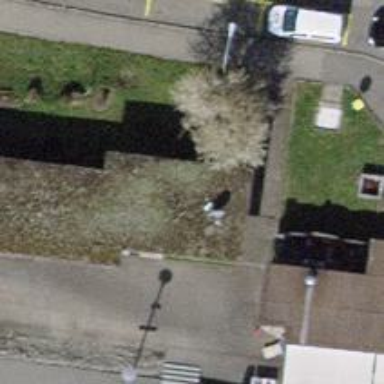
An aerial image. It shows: Toilets.